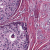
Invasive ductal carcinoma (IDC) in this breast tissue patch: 0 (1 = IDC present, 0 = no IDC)